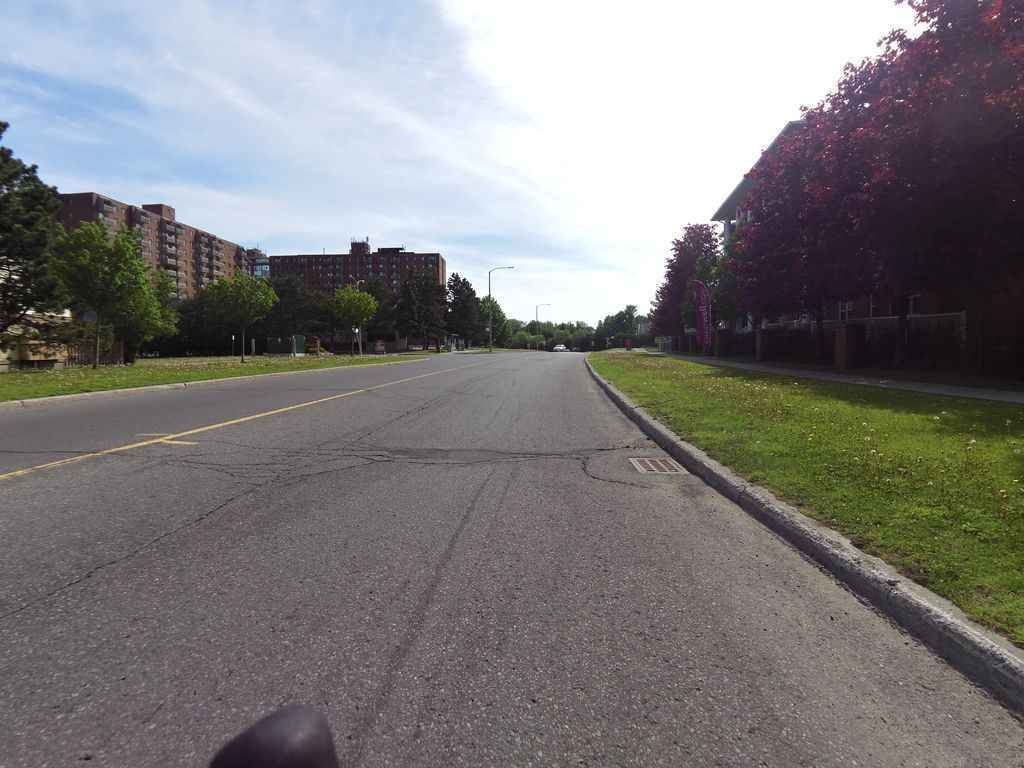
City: ottawa-gatineau